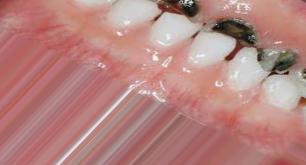
Condition: Caries